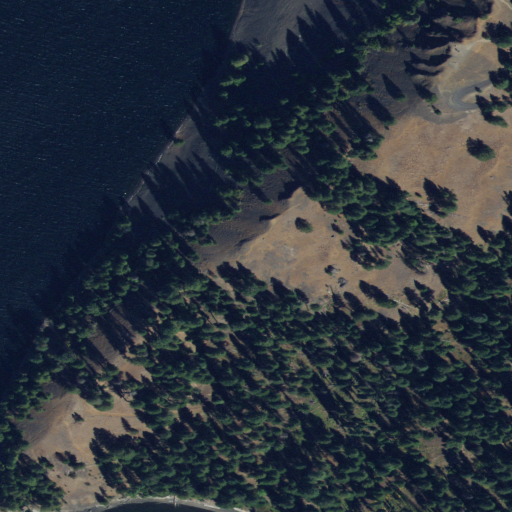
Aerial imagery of cape in Idaho named Porcupine Point containing evergreen forest, open water, shrub, and grassland